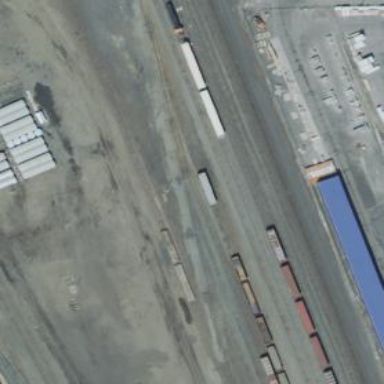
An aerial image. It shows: Railway siding with rails.